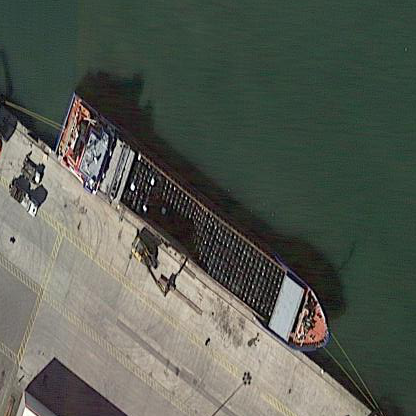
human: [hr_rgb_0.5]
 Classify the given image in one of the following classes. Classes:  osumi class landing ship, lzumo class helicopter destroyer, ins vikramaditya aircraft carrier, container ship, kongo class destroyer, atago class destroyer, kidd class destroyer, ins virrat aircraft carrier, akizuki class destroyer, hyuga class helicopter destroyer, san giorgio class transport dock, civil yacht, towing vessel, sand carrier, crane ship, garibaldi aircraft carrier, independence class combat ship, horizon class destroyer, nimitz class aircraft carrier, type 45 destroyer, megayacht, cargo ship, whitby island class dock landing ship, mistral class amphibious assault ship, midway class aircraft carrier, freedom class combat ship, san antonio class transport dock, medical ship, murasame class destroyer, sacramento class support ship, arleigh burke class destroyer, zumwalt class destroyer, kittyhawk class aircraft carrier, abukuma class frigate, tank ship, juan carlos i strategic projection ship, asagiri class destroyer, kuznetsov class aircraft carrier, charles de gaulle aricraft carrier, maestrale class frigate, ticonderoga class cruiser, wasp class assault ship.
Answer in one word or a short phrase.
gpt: Cargo ship